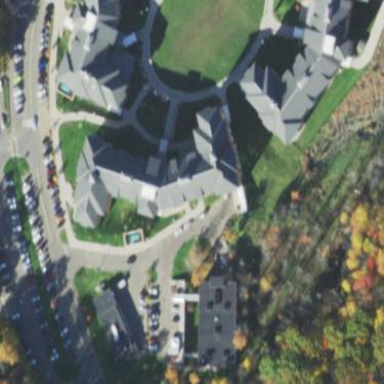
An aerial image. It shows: Dormitory building.